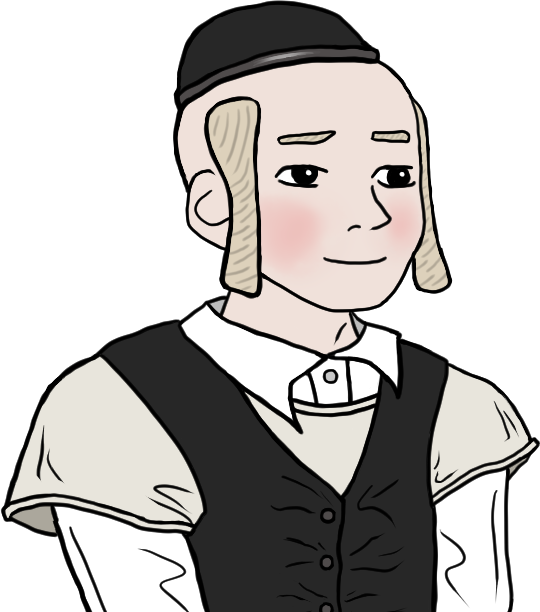
Label: 5_Trad_Boywife